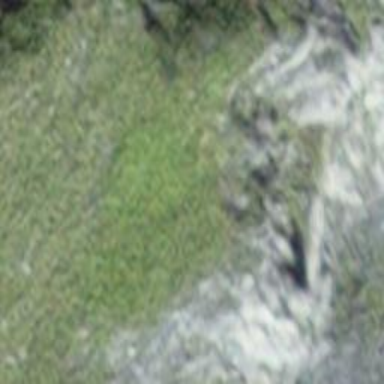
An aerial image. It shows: Cliff in nature.